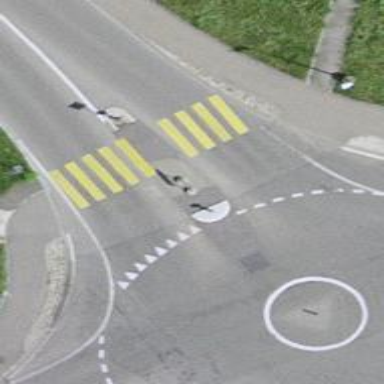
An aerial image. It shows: Zebra crossing with road island.